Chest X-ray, AP view. Patient: 41 years old, sex M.
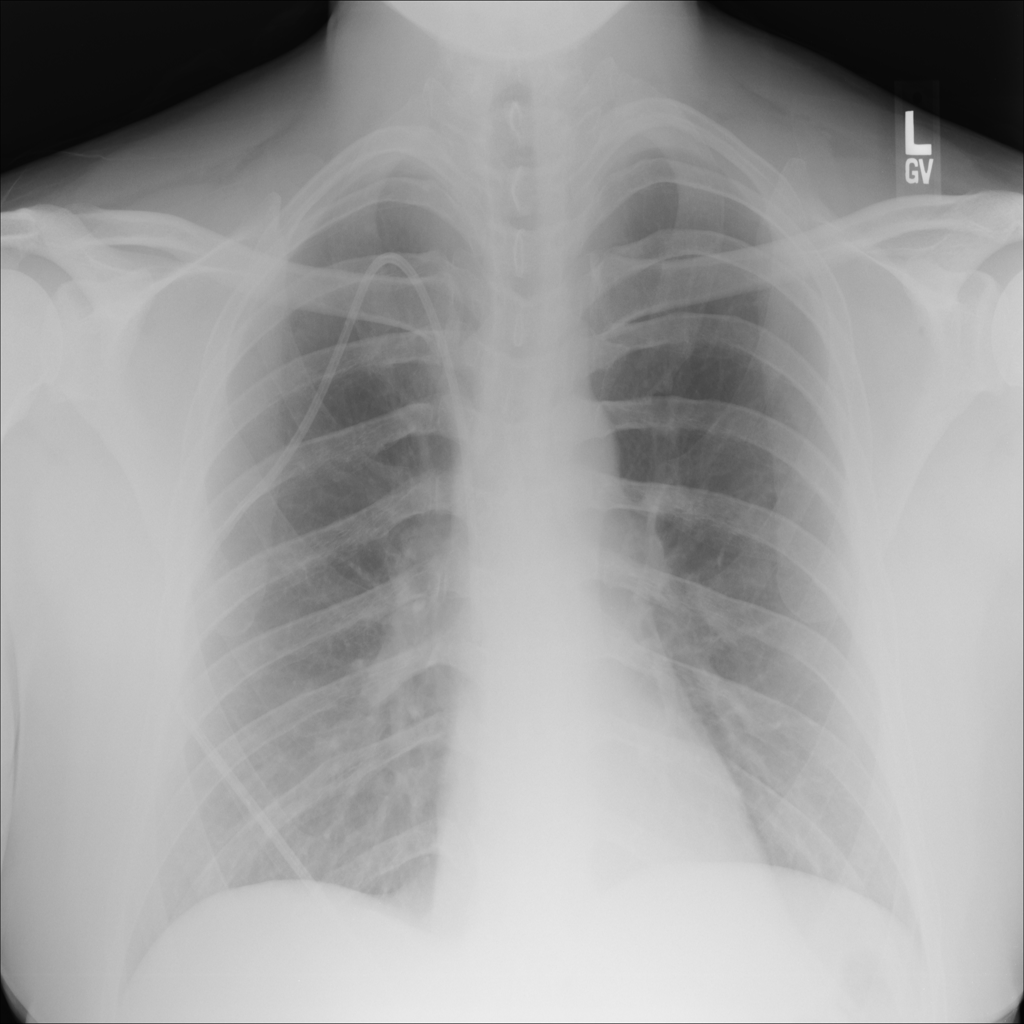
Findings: No Finding